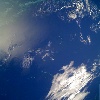
Label: water